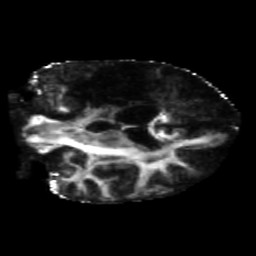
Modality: FA
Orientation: coronal
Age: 63
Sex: female
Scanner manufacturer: siemens
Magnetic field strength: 3 T
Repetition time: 5.47 s
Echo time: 0.0854 s